Question: Let me explain what I am trying to do. First, here is a preview of my results so far:

'''
SELECT slides.name as slide, filename, time, sort_id
FROM 'slide_sort'
INNER JOIN slides
ON slide_sort.slide_id = slides.id
WHERE slide_sort.user_id = 1
'''
So each slide is a page that is already created, but each user will be able to specify how long to stay on that page and what the next "slide" will be.
So the HTML looks like this: (dashboard.php)
'''
<meta http-equiv="refresh" content="40;url=did-you-know.php">
'''
Right now it is hard coded in but I want to be able to pull it from the database.
---
So on the file I could have something at the top like: '$currentSlide = "Dashboard";' and that way I could add to the query 'AND slide = $currentSlide' so that way I could see that the time is 40 seconds for that slide, so I could stick that in to the 'content="$time"'. But my question is, how can I add another query to get the NEXT sort_id so and get that filename, so I would have the following information:
Dashboard - 40 - did-you-know.php
---
BUT I also need to see if it's the last sort_id and if it is, then the next slide needs to start over at #1.
Does this make sense?
If anyone could help me get in the right direction I would really appreciate it.
Thanks!
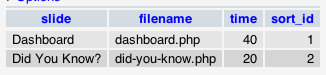
Answer: You can retrieve the NEXT sort id with something like this:
'''
SELECT slides.name as slide, filename, time, sort_id
FROM 'slide_sort'
INNER JOIN slides
ON slide_sort.slide_id = slides.id
WHERE slide_sort.user_id = 1 and slide_sort.sort_id = ($sort_id + 1)
'''
You can retrieve the LAST sort id with something like this:
'''
SELECT sort_id
FROM 'slide_sort'
INNER JOIN slides
ON slide_sort.slide_id = slides.id
WHERE slide_sort.user_id = 1 order by sort_id desc limit 1
'''
You can check if the this is the last slide with something like this:
'''
if ($sort_id == $last_sort_id)
'''
If it is, you can retrieve the FIRST sort id record:
'''
SELECT slides.name as slide, filename, time, sort_id
FROM 'slide_sort'
INNER JOIN slides
ON slide_sort.slide_id = slides.id
WHERE slide_sort.user_id = 1 order by sort_id ASC limit 1
'''